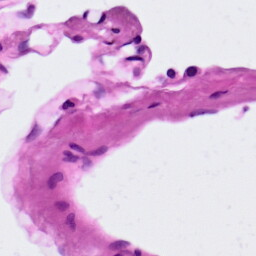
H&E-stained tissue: Lung